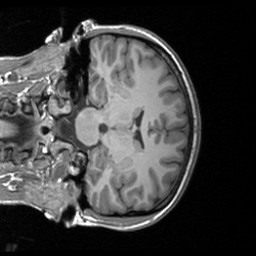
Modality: T1w
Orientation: coronal
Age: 23
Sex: female
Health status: healthy
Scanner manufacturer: siemens
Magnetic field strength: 3 T
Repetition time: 1.9 s
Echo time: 0.00226 s